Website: home-depot
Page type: billing-address
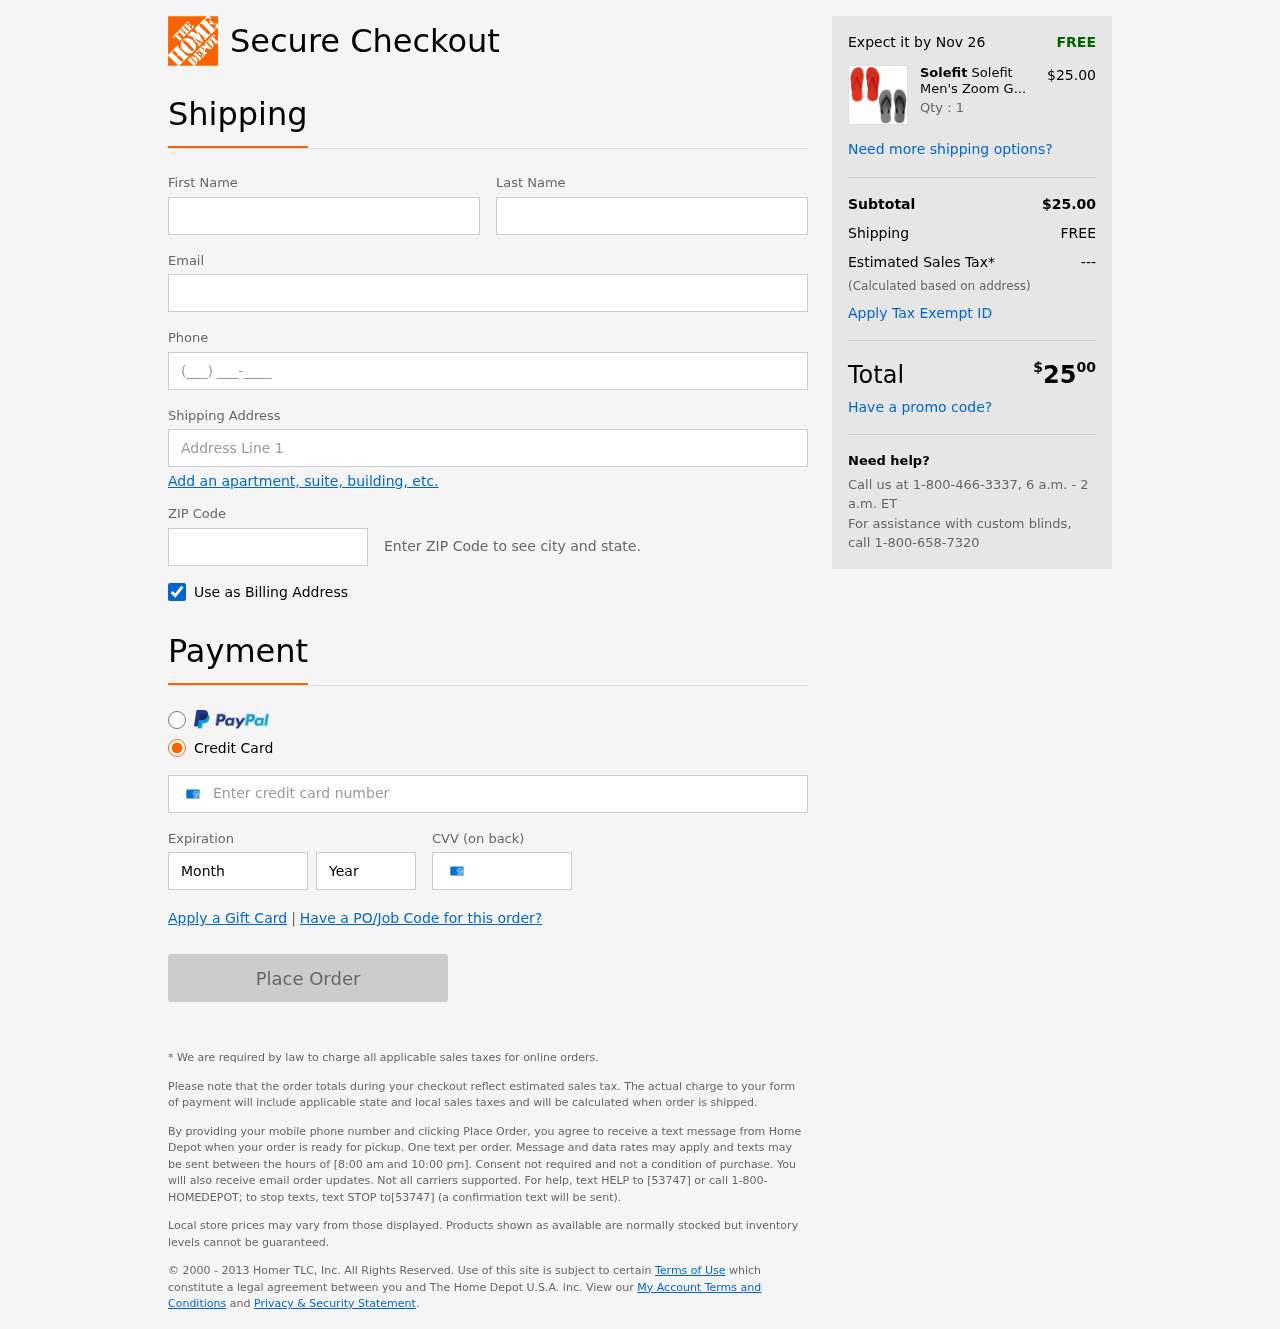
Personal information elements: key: PII_FIRSTNAME
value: Ashley
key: PII_LASTNAME
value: Russell
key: PII_EMAIL
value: ashley_russell@hotmail.com
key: PII_PHONE
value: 8469599144
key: PII_STREET
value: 506 Gregory Crest Suite 109
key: PII_POSTCODE
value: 20983
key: PII_CARD_NUMBER
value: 3402 1970 7675 802
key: PII_CARD_EXPIRY_MONTH
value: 07
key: PII_CARD_CVV
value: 7849
Product elements: key: PRODUCT1_BRAND
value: Solefit
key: PRODUCT1_NAME
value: Solefit Men's Zoom Grey & Red Flip-Flops Pack of 2-7 UK (41 EU) (SLFT-0102-0106)
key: PRODUCT1_PRICE
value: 25
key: PRODUCT1_QUANTITY
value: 1
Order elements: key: ORDER_DELIVERY_DATE
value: Nov 26
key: ORDER_SUBTOTAL
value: $25.00
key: ORDER_SHIPPING_COST
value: FREE
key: ORDER_TAX
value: ---
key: ORDER_TOTAL2
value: $2500